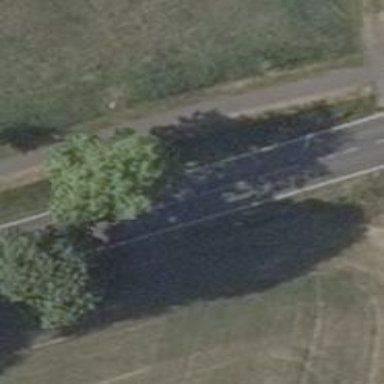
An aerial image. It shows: Deciduous tree with broadleaved leaves.